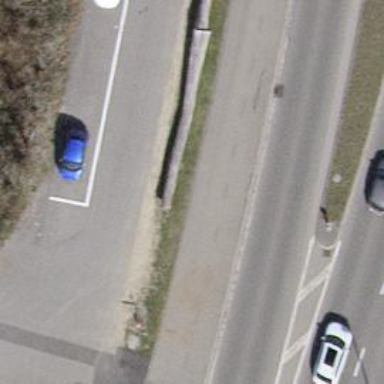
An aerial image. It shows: Asphalt sidewalk path.